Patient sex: M
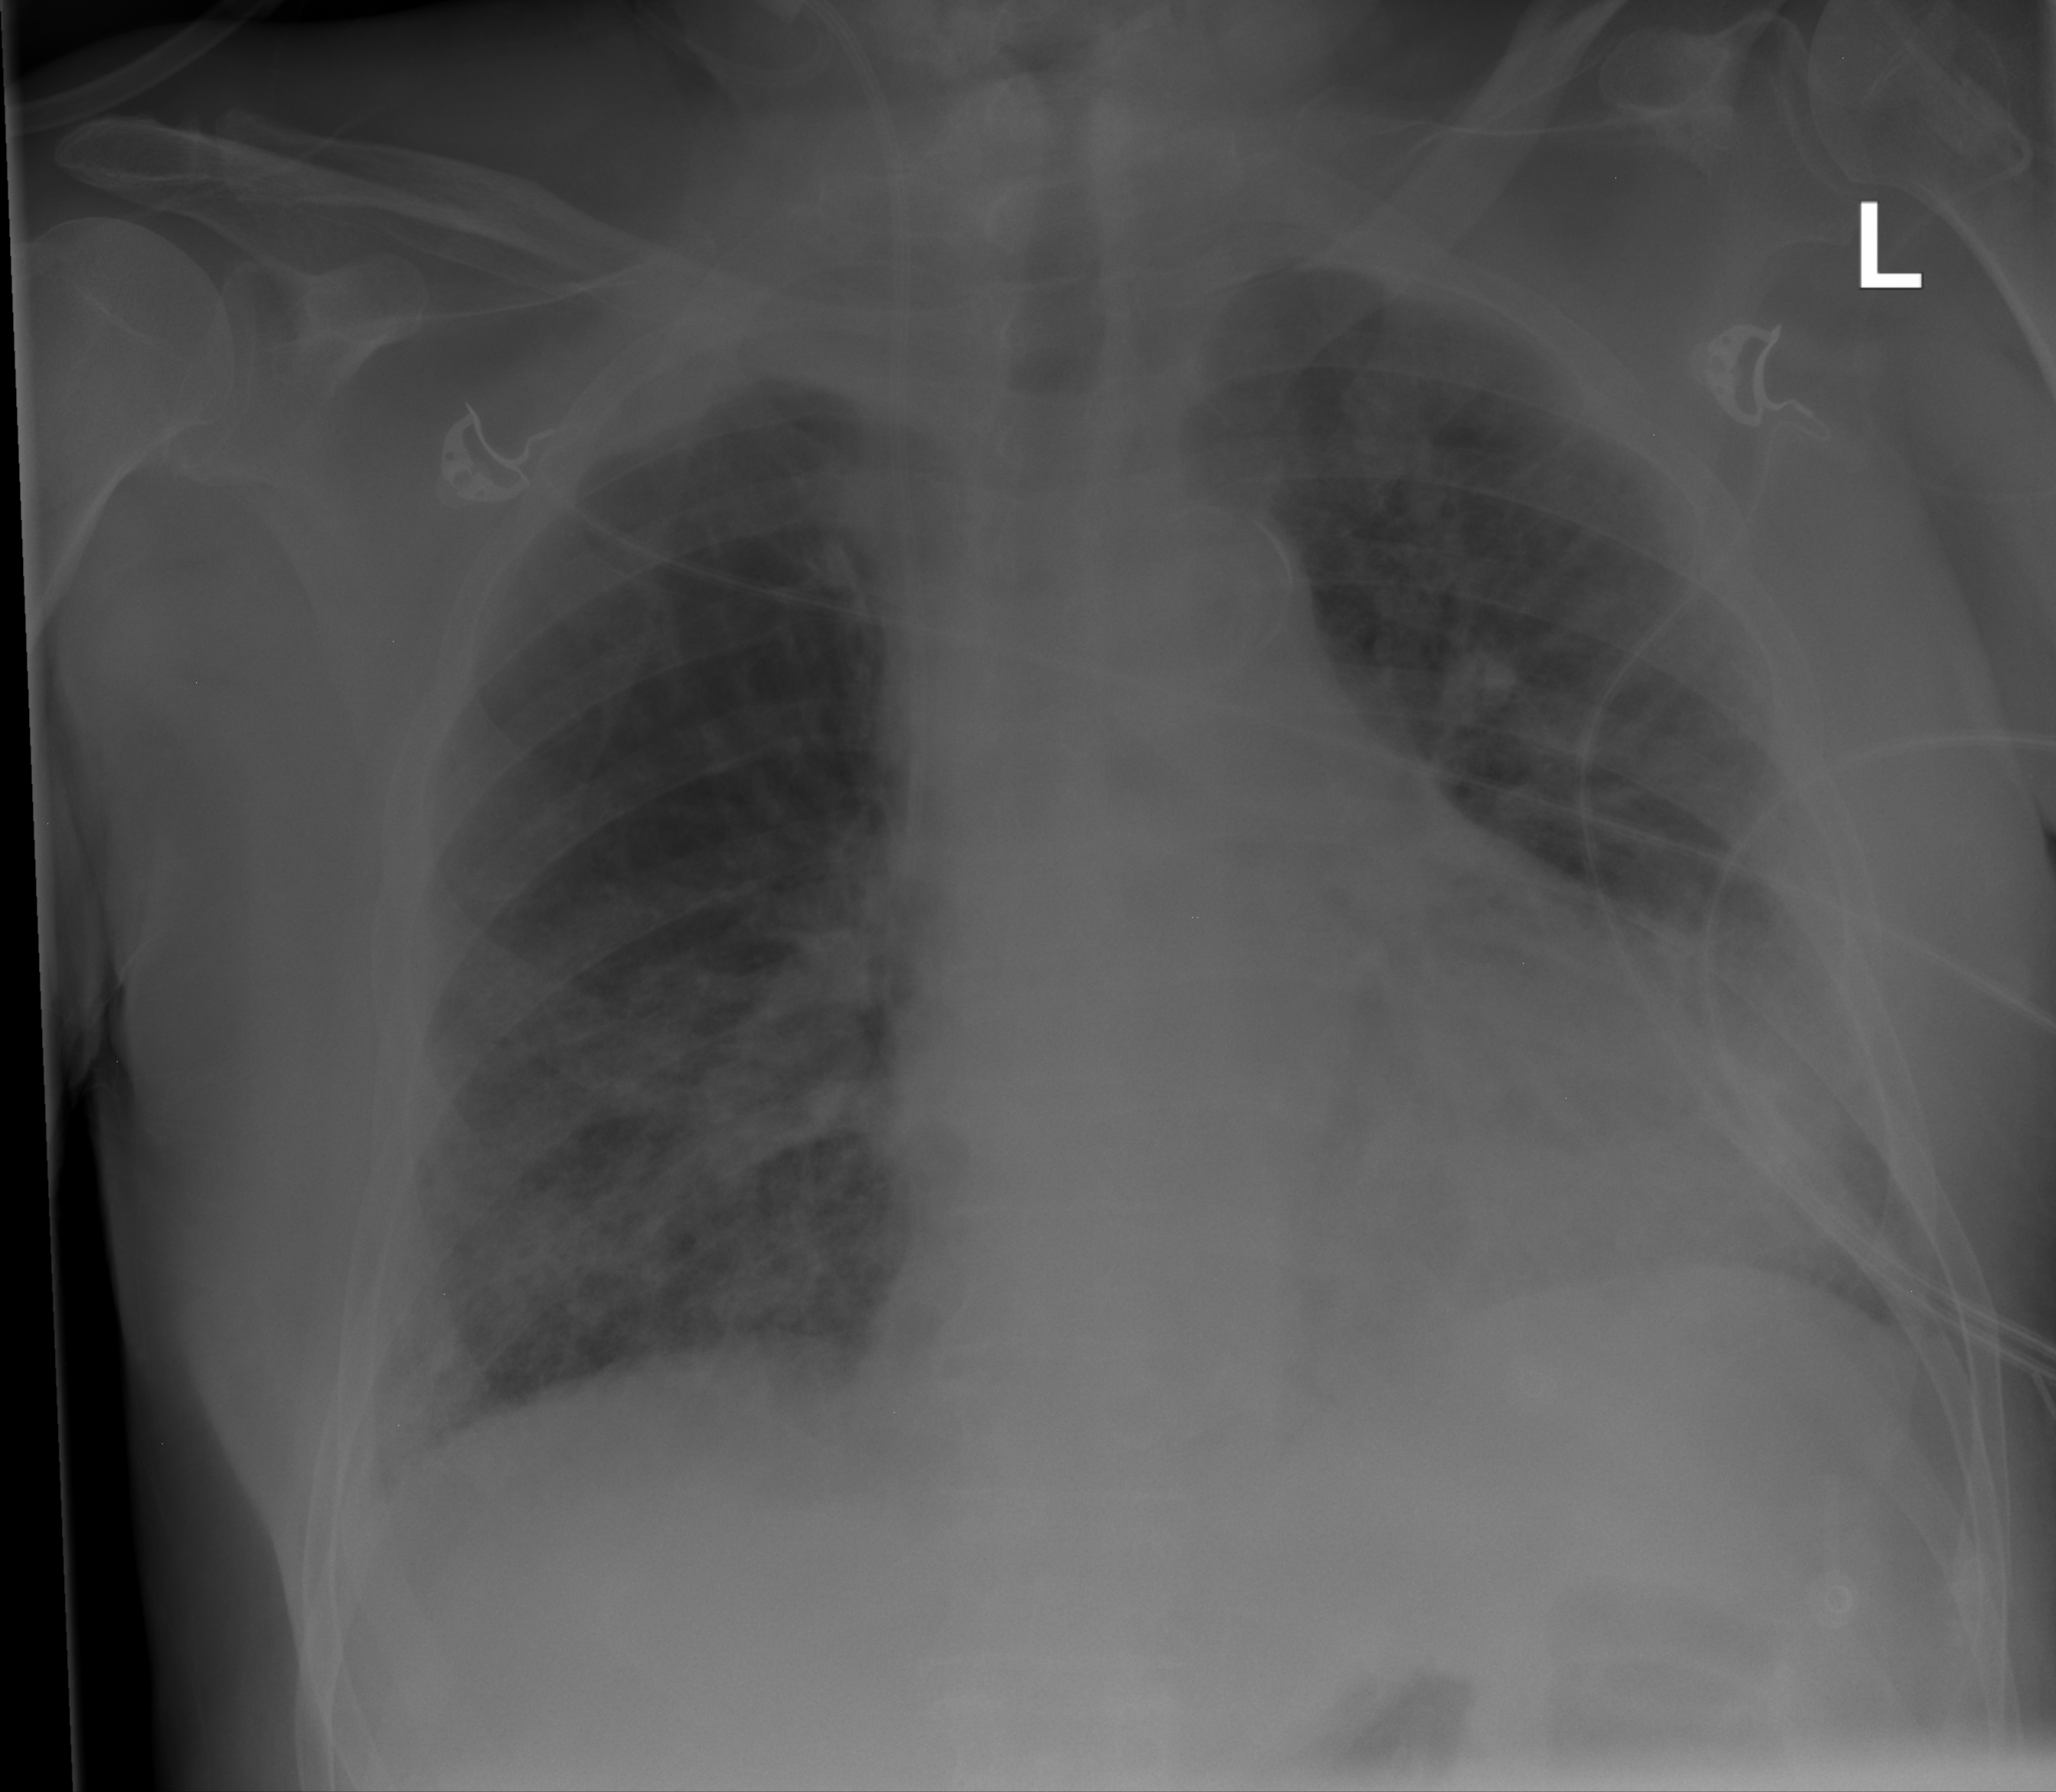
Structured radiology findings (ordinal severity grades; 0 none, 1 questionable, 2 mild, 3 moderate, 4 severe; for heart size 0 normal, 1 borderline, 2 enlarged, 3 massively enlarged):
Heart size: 0
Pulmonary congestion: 0
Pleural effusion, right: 0
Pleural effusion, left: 0
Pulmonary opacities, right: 1
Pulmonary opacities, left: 1
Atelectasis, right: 0
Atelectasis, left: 0